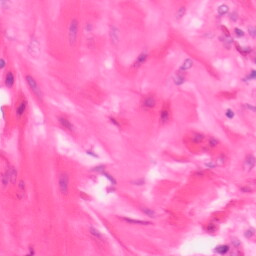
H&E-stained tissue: Colon